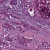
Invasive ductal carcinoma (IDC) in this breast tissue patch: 1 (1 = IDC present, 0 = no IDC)